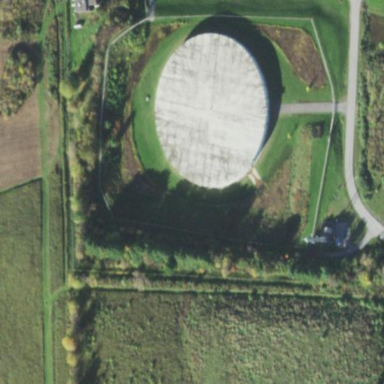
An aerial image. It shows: Storage tank designed for holding water.